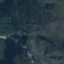
Label: HerbaceousVegetation